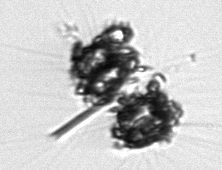
Label: Thalassiosira_TAG_external_detritus